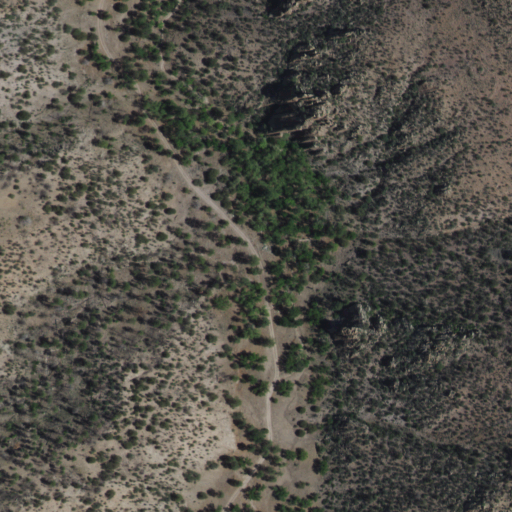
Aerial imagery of valley in New Mexico named Dry Canyon containing evergreen forest, shrub, and grassland